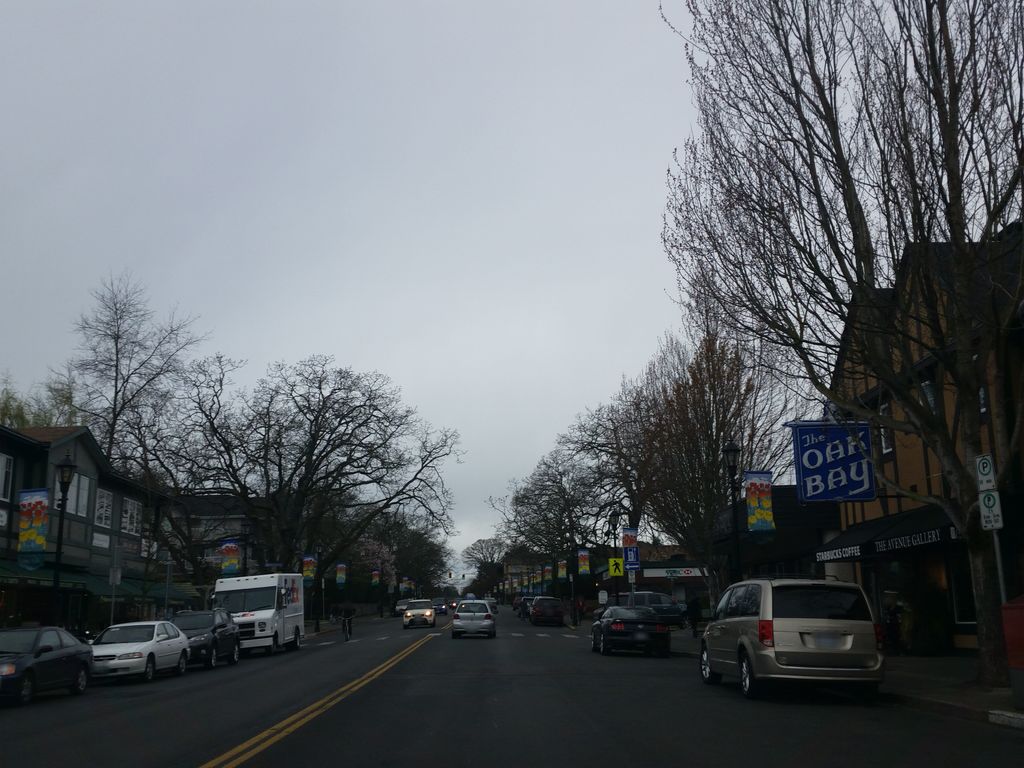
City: victoria